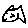
Label: fish